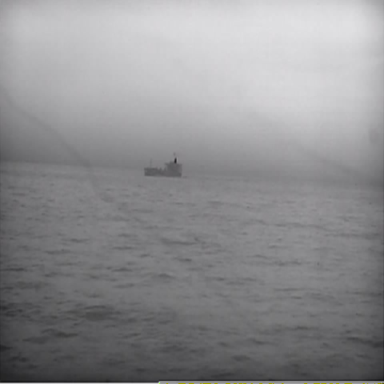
There is a liner in the infrared image.